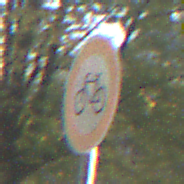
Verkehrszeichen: VerbotRadverkehr
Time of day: SunriseSunset
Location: Outdoor (Urban)
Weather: PartlyCloudy
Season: Autumn
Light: Natural